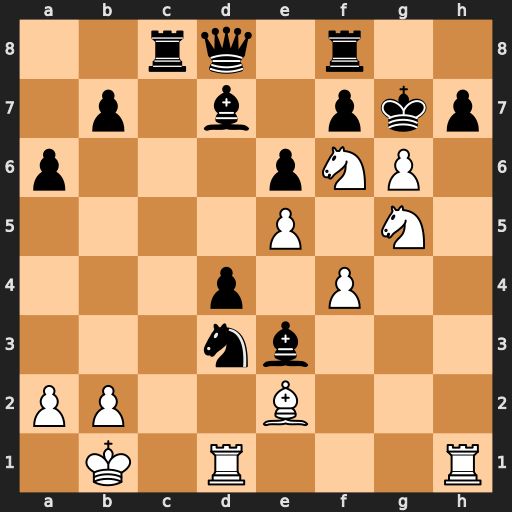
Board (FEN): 2rq1r2/1p1b1pkp/p3pNP1/4P1N1/3p1P2/3nb3/PP2B3/1K1R3R
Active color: w
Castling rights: -
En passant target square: -
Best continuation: Rxh7+ Kxg6 Bxd3#